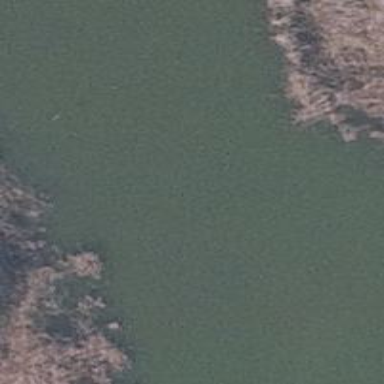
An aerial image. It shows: Pond surrounded by natural water.